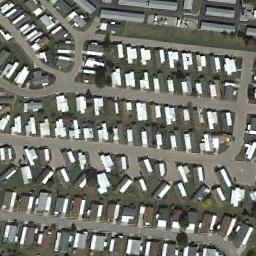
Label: mobile_home_park